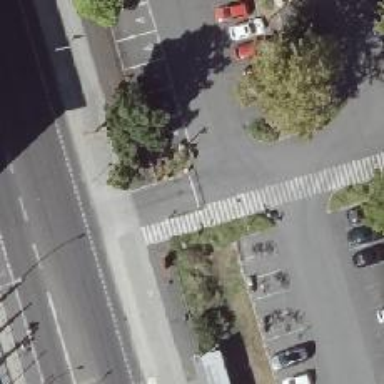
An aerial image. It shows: Parking aisle designated as service road.